Interaction volume radius: 5 \u00c5
Interaction volume height: 25 \u00c5
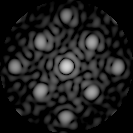
Disorder parameter: 0.2021